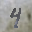
Label: 4